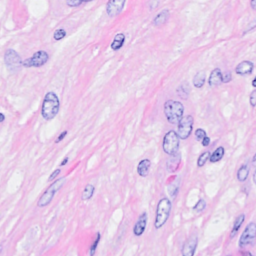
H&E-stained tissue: Breast